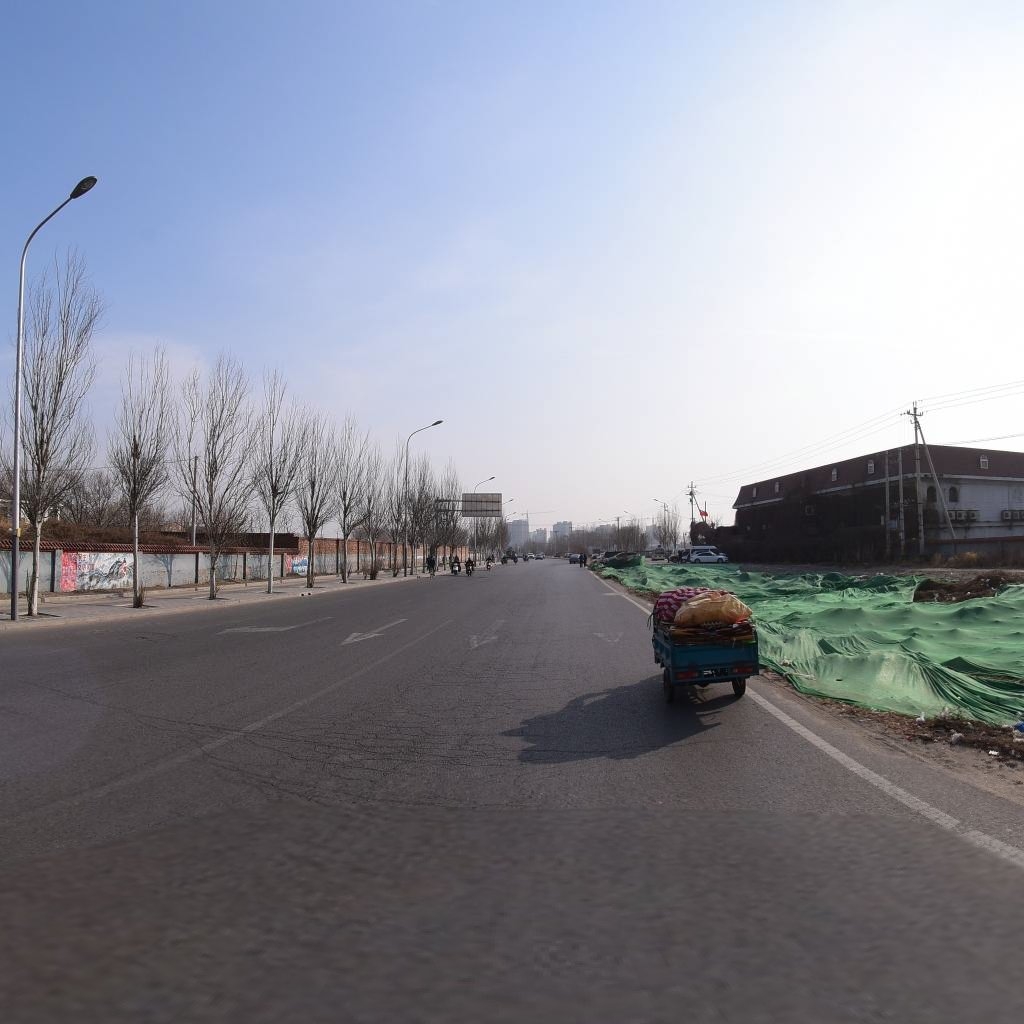
Region: Chaoyang
Road damage annotations: alligator crack, manhole cover